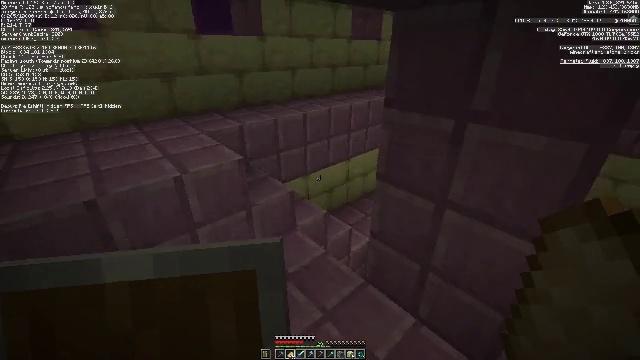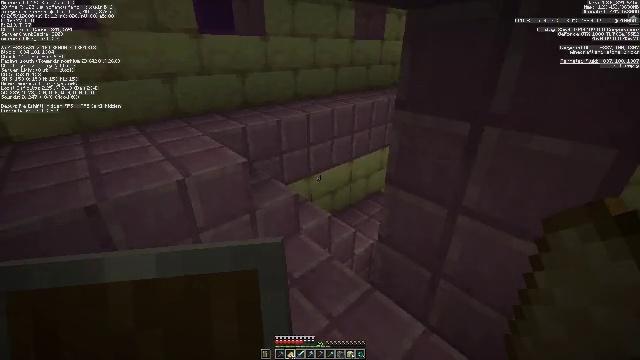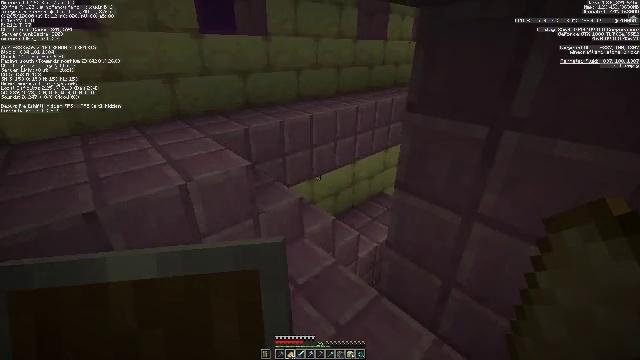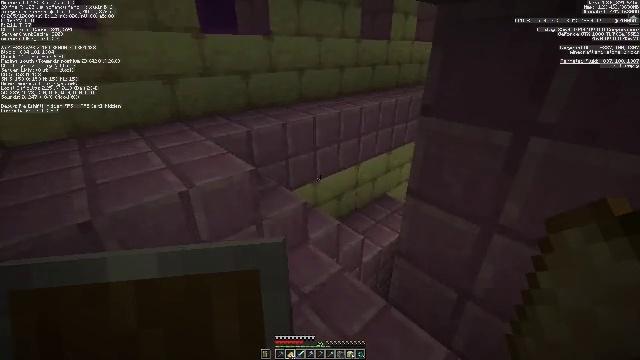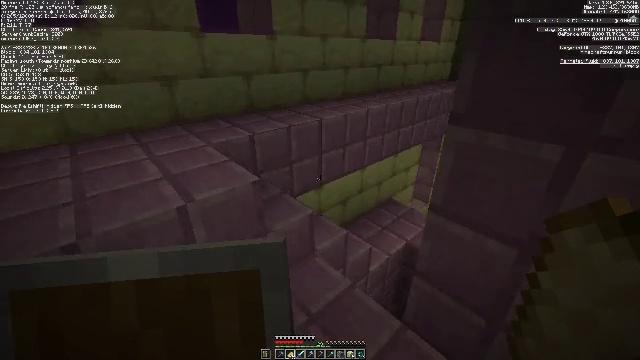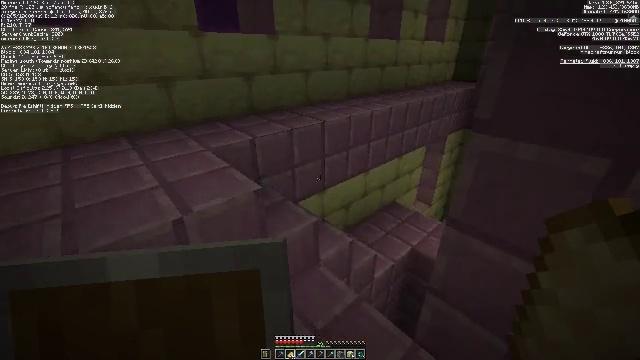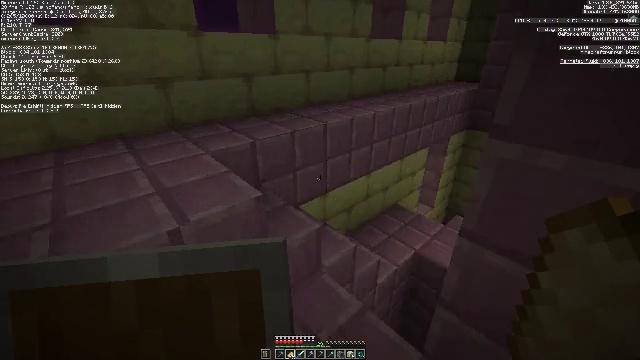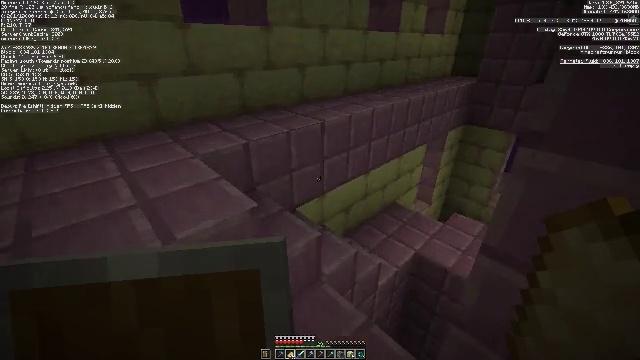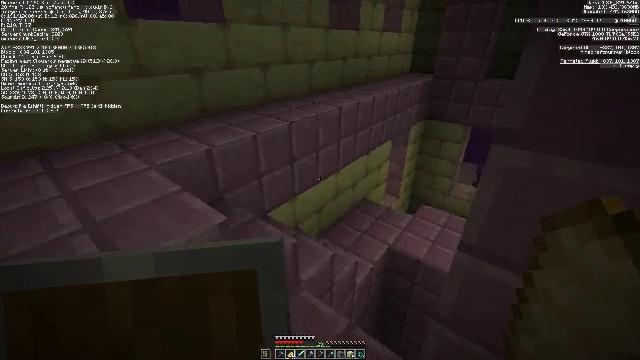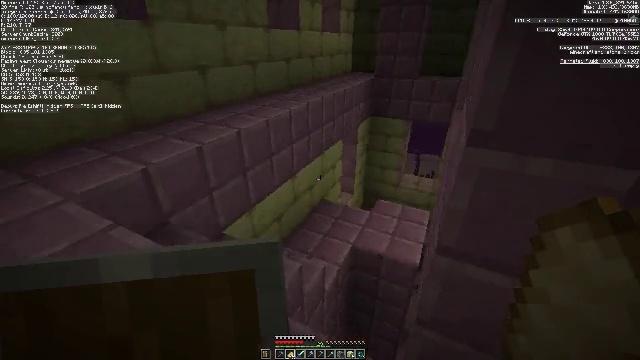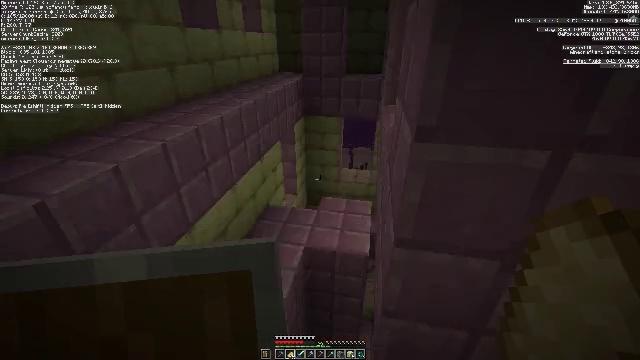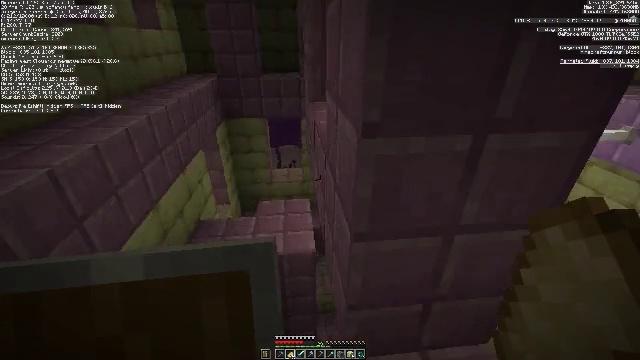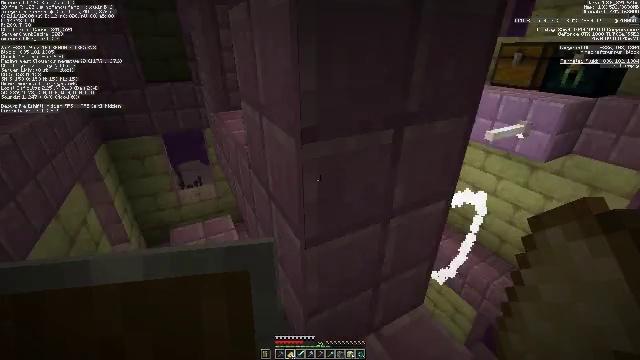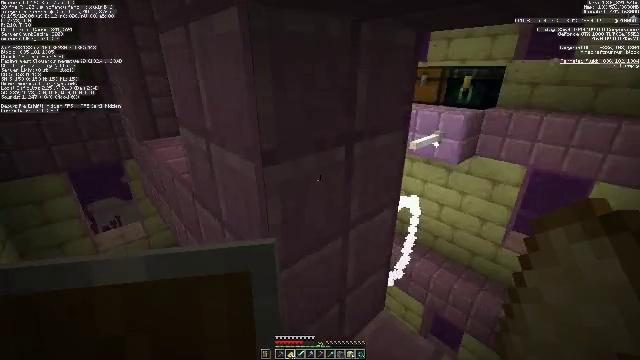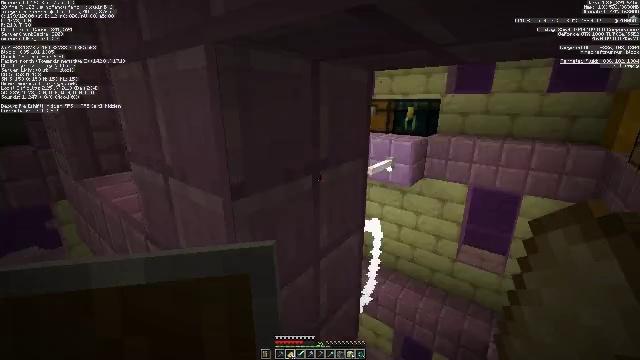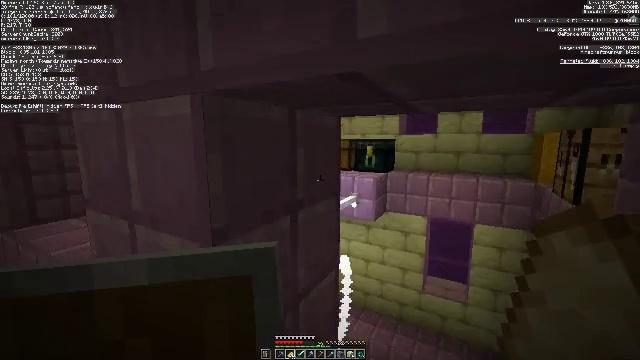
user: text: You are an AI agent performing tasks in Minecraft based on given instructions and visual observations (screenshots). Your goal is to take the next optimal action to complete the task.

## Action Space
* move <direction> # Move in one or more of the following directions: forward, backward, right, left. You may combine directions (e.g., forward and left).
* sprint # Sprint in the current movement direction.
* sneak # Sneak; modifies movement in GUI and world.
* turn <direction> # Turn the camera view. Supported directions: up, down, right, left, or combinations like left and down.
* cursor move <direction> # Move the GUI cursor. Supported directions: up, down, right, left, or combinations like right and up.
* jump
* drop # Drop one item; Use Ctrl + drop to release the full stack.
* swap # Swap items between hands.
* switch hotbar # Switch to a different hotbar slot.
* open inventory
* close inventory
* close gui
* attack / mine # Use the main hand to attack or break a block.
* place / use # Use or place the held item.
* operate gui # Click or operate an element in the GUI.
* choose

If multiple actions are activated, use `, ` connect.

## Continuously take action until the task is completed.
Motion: motion action
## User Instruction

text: Hunt a shulker.
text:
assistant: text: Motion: move forward
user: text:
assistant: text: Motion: move forward
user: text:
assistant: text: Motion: move forward
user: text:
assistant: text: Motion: move forward
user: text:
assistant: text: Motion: move forward
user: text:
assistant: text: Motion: move forward
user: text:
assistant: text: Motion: move forward, turn right and down
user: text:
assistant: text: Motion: turn right
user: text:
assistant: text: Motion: turn right
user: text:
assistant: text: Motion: turn right
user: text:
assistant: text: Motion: turn right
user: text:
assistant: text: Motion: turn right and up
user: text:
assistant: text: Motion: turn right and up
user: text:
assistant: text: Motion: turn right and up
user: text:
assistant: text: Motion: turn right and up
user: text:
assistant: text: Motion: turn right and up
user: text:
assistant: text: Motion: turn right and up
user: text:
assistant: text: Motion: move back
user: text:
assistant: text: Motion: move back
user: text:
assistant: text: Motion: move back
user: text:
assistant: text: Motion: move right
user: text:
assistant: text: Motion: move right
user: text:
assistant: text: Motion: no_op
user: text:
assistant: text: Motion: no_op
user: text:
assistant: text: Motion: no_op
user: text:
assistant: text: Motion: turn left and down
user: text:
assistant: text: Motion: turn down
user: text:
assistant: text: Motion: turn right and down
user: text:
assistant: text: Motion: turn right and down
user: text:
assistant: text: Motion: turn right and down